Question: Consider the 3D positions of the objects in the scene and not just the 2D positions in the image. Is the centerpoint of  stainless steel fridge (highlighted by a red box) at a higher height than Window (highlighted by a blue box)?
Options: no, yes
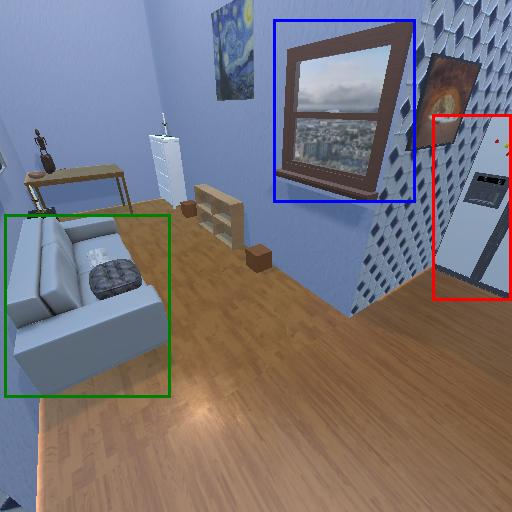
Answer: no